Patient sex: M
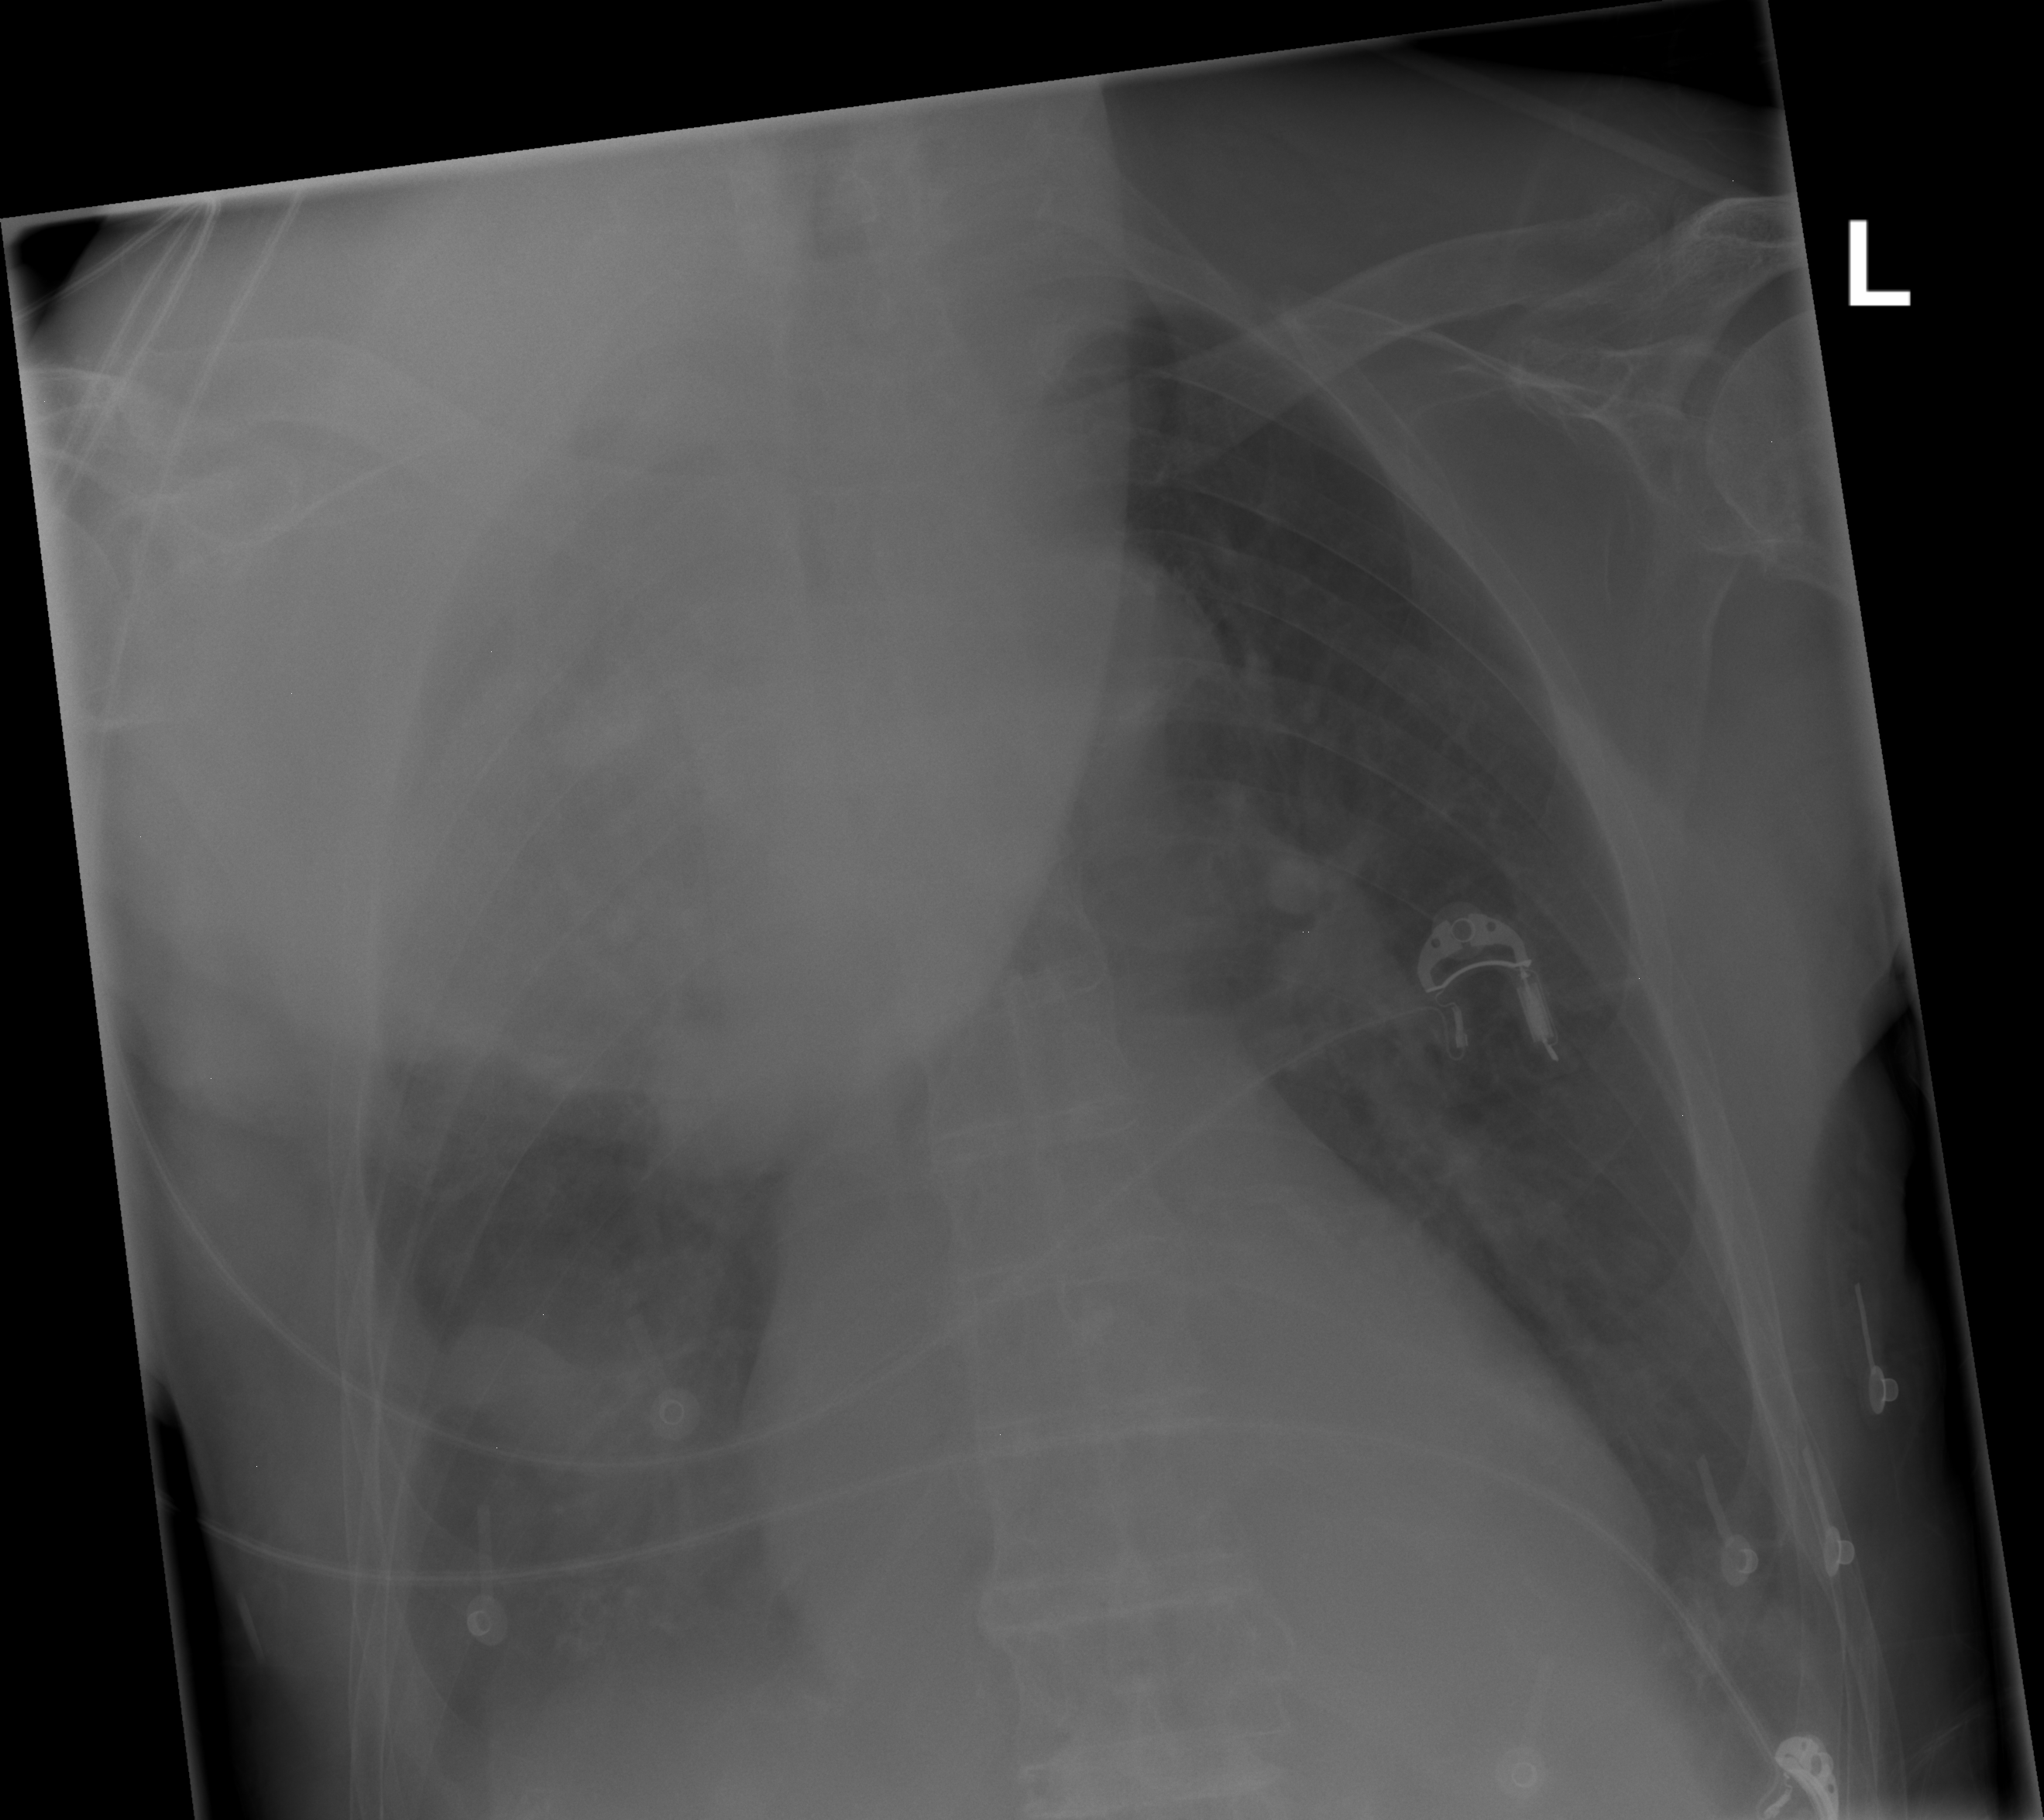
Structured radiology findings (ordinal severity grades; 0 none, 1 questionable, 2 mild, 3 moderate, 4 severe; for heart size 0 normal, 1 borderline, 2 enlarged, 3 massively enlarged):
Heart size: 1
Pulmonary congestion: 0
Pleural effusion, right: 2
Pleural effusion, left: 2
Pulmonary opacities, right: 1
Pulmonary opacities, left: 0
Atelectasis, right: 2
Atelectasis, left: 0